Question: So I am currently using the Gantry framework alongside Community Builder and Gantry has an icon you can place next to a menu item such as ("premium content") the icon could be a padlock which is what it currently is.
When clicking on it, it will tell the user to become a premium user to view it. How do I get it so when the person is a premium member that the padlock icon changes to an unlocked padlock?
The icon is already there but it's a case of changing it in the menu item by making a new menu item probably. Just not sure how you hide the first one to display the second version.

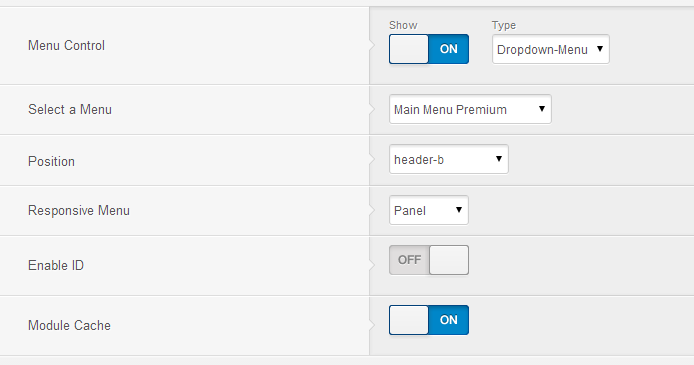
Answer: If you're using Joomla 2.5+ and the built-in ACL to assign "Premium Users" to a specific set of Joomla groups then it's pretty easy, by creating two menu items with the same title but pointing to different content and having different access levels.
1. Create a menu item with the required name but access set to "Guest" (if you're on 2.5 read this on Guest groups) point it to a page/pop-up with your upsell message.
2. Create the second menu item pointing to the premium content and set it's access to your access group for "Premium Users". This will give you the same apparent menu but two different states, like the download menu on one of our sites: